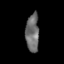
Tissue: skin
Cell type: Epithelial cells
Senescence score: 0.2636
Nuclear area (px): 502
Mean DAPI intensity: 107.841